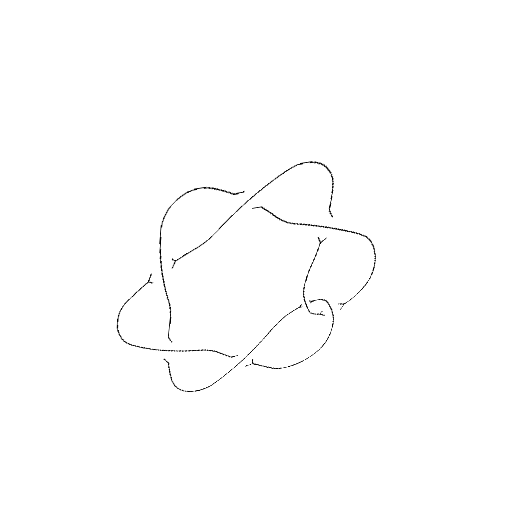
Crossing number: 7